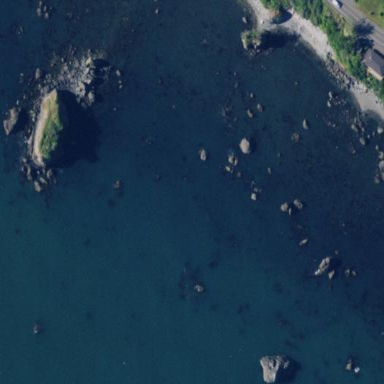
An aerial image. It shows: Natural rock reef.